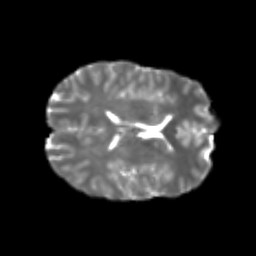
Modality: T2w
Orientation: axial
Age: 23
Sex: male
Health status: healthy
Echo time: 0.074 s